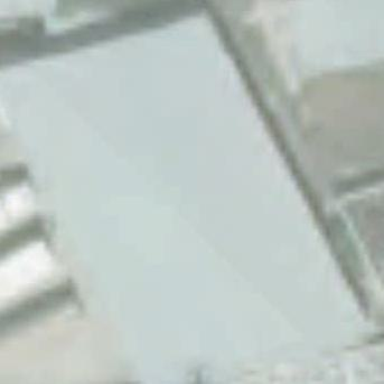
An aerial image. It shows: Industrial building.